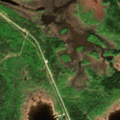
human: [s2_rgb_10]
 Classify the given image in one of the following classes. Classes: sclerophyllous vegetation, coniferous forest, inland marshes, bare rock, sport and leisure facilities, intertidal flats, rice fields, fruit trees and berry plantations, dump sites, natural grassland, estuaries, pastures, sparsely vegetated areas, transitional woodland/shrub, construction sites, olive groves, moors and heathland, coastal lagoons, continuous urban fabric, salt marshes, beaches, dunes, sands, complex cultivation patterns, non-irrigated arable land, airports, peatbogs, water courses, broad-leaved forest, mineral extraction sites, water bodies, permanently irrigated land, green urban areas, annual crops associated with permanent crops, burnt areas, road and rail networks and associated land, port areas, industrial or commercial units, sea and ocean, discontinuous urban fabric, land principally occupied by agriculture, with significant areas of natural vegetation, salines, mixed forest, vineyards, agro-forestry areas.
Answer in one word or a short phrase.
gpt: mixed forest, salt marshes, sea and ocean